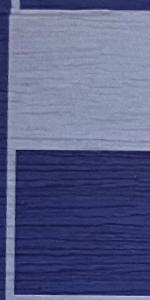
Label: Empty